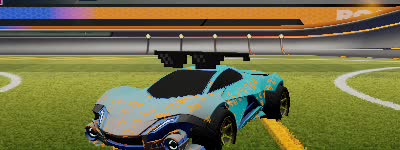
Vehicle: werewolf